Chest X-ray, PA view. Patient: 75 years old, sex M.
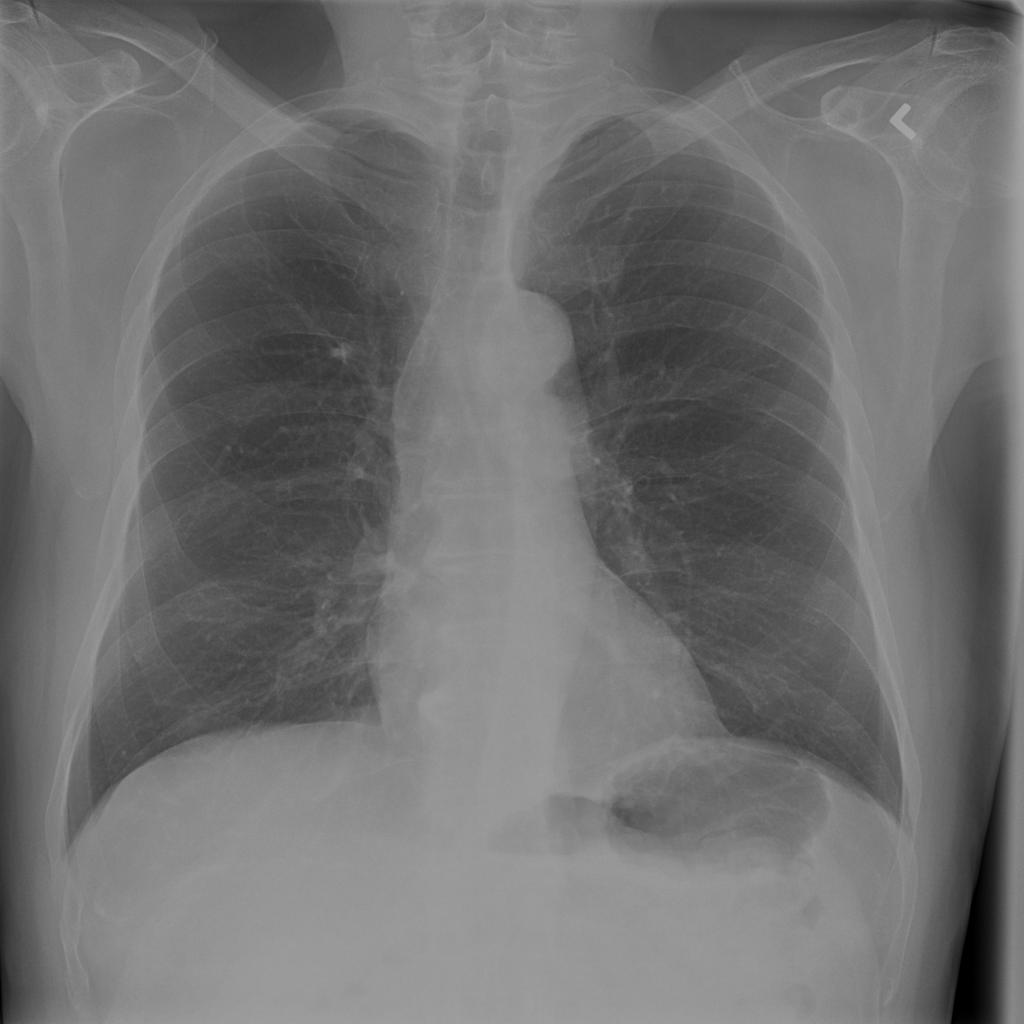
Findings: No Finding